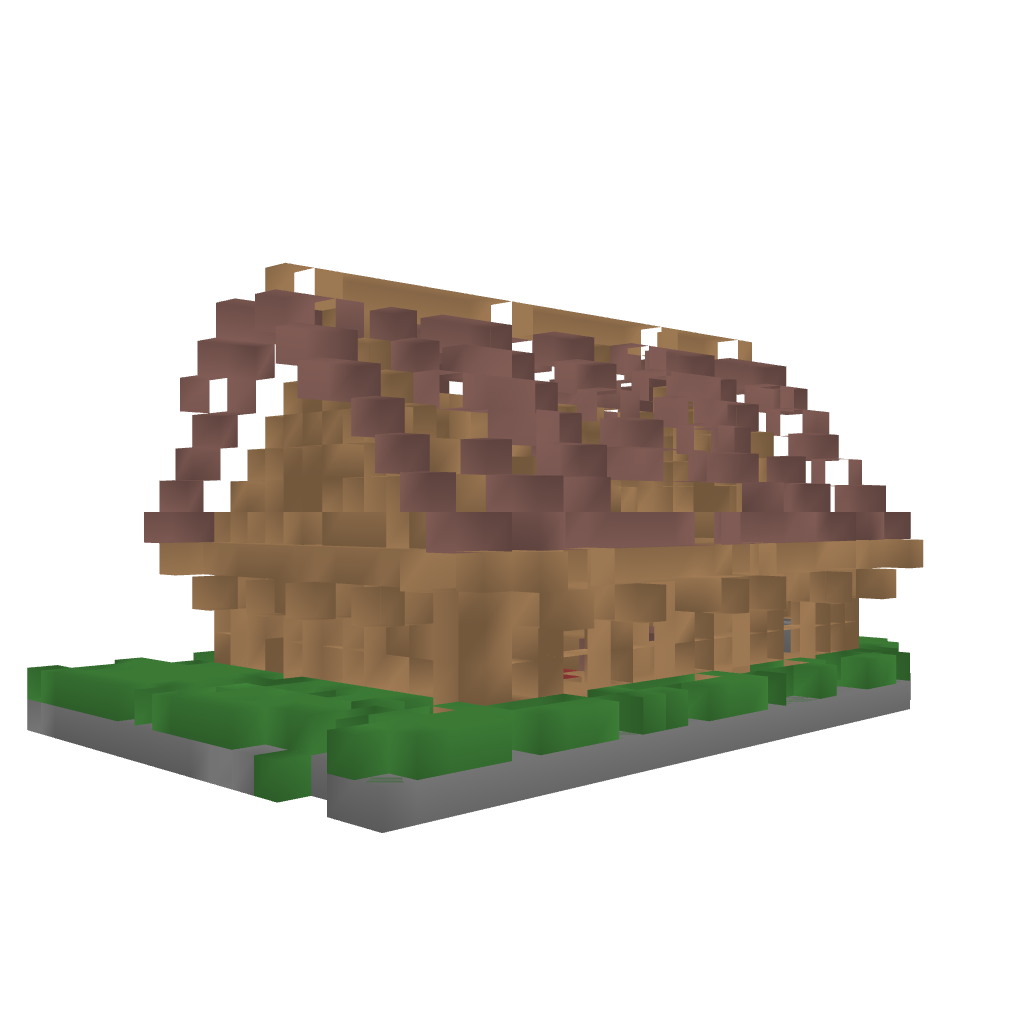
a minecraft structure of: rustic home bad low quality